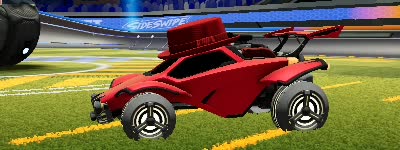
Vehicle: octane